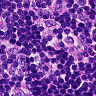
Metastatic tissue present: no